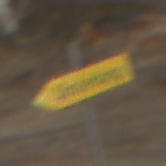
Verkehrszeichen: UmleitungswegweiserLinksweisend
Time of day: MorningAfternoon
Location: Outdoor (Nature)
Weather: PartlyCloudy
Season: Winter
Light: Natural